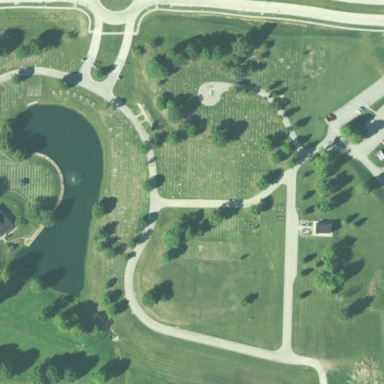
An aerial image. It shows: Cemetery.